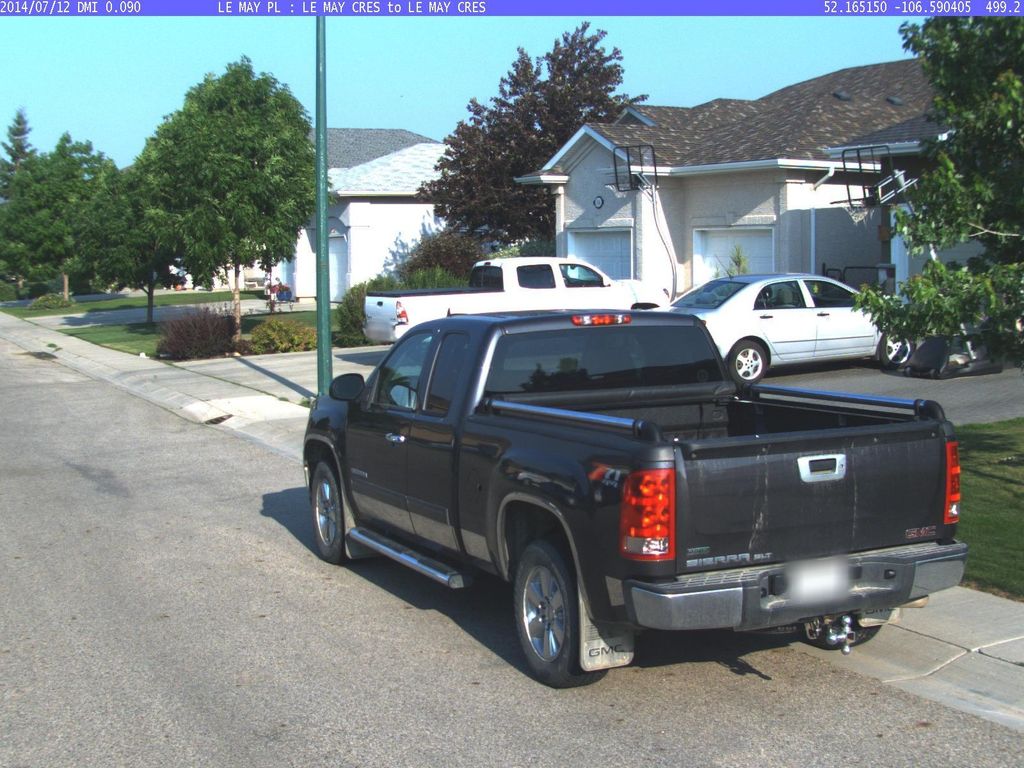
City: saskatoon